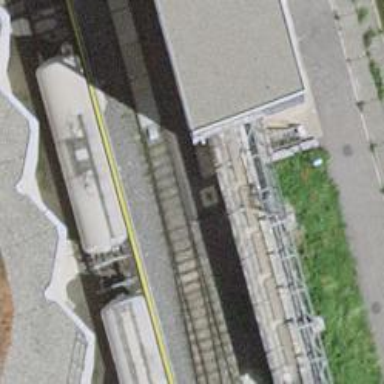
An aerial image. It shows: Railway switch.